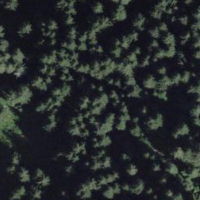
EUNIS habitat code: 43
Species observed at this site:
Caltha palustris